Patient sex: M
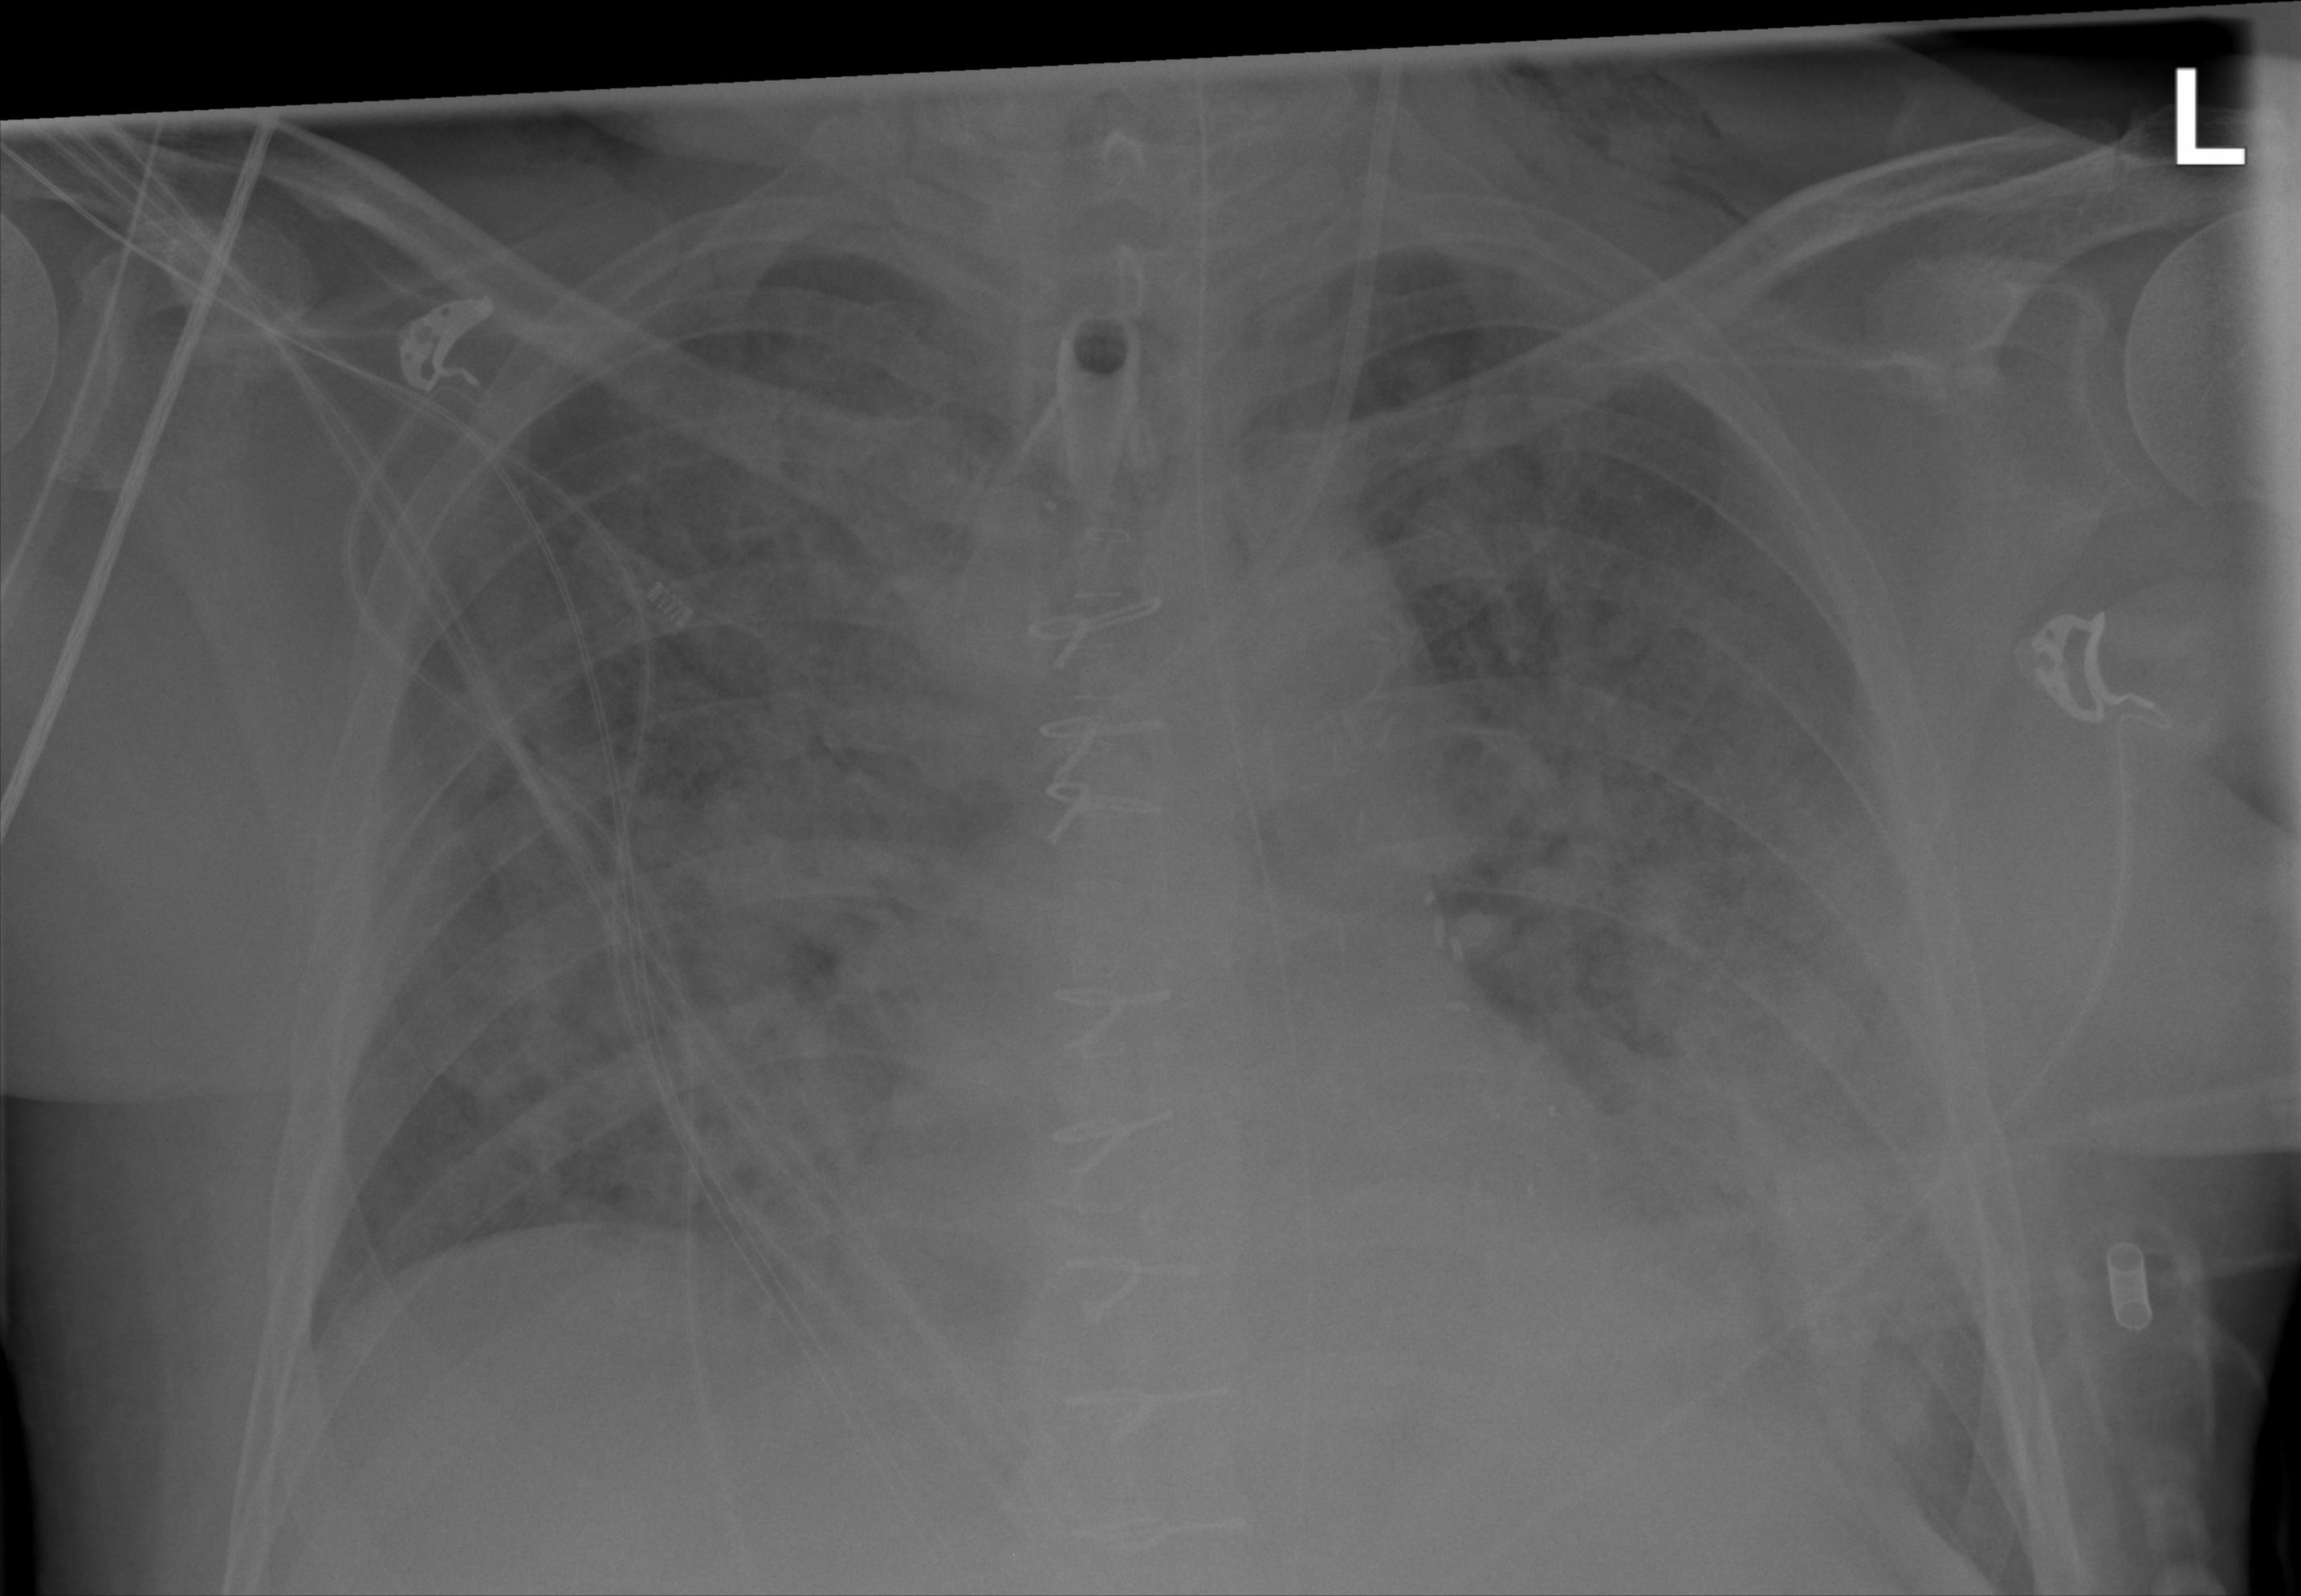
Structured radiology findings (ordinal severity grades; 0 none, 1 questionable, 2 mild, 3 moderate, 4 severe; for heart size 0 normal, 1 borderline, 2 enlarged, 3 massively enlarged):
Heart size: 1
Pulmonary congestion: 2
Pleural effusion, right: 2
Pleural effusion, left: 0
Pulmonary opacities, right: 3
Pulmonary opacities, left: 3
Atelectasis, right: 3
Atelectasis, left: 3